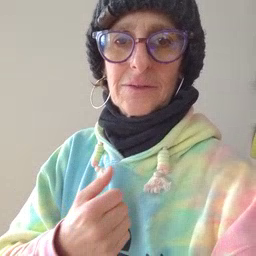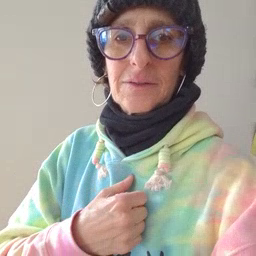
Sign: wet